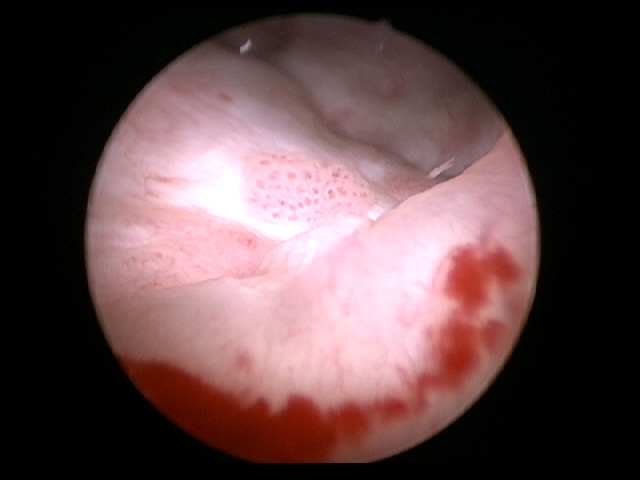
Modality: WLC
Class: Malignant
Subclass: LowGradePapillary
Lesion: L2
Stage: Ta
Morphology: Papillary
Bladder cancer association: Yes